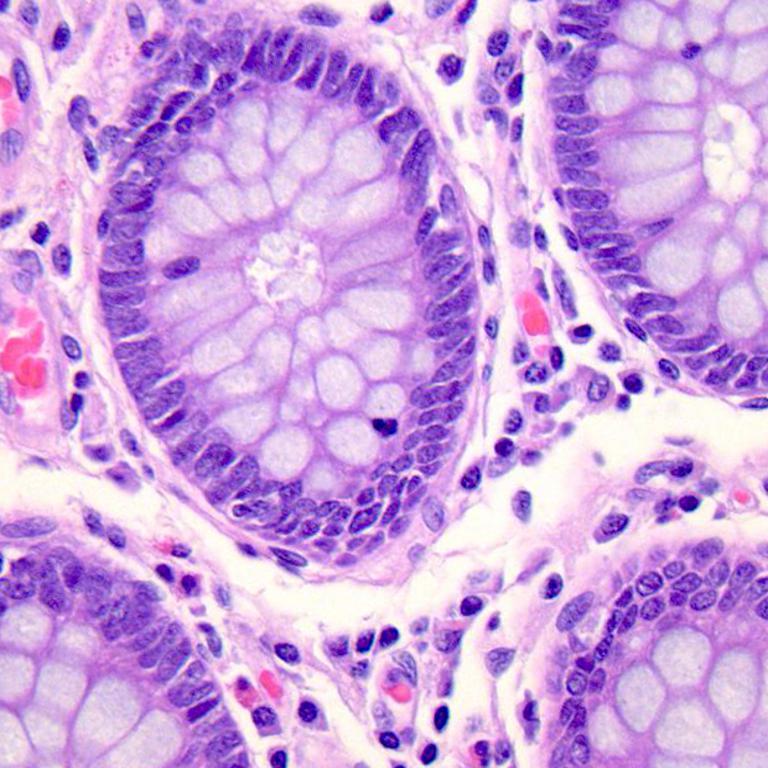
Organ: colon
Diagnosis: benign